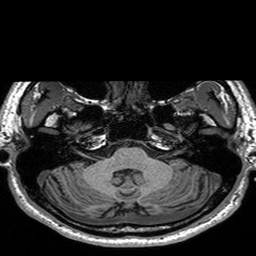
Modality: T1w
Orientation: coronal
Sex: male